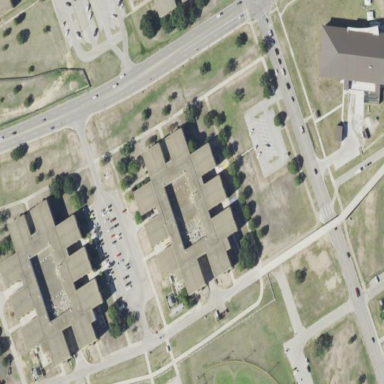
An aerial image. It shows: Dormitory building.